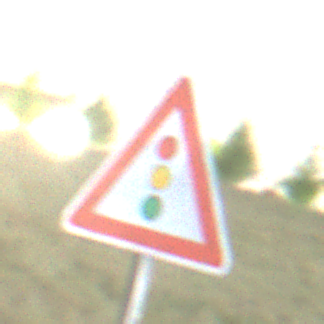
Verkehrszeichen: Lichtzeichenanlage
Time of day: Night
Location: Outdoor (Nature)
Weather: Clear
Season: NotSpecified
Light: Natural